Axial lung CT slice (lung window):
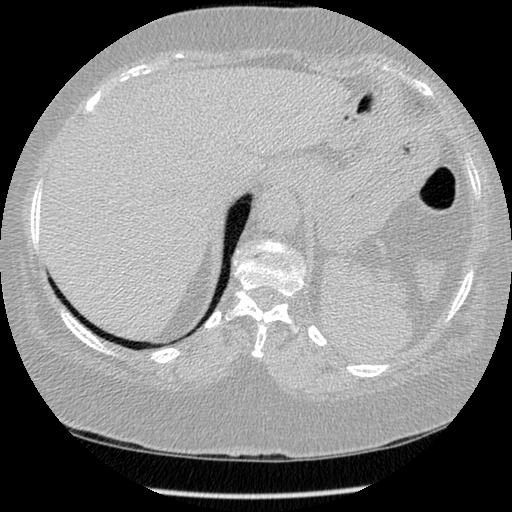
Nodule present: no